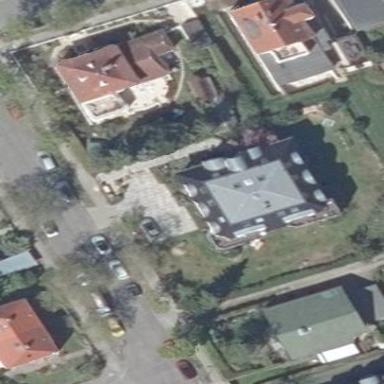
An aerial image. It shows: Terrace building.